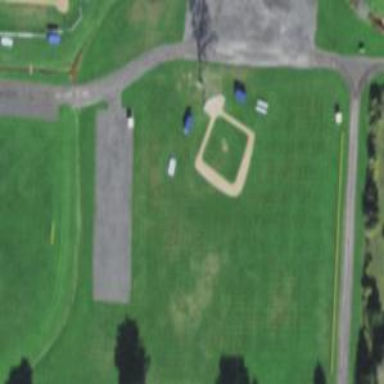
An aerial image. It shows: Baseball pitch for leisure and sports activities.